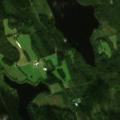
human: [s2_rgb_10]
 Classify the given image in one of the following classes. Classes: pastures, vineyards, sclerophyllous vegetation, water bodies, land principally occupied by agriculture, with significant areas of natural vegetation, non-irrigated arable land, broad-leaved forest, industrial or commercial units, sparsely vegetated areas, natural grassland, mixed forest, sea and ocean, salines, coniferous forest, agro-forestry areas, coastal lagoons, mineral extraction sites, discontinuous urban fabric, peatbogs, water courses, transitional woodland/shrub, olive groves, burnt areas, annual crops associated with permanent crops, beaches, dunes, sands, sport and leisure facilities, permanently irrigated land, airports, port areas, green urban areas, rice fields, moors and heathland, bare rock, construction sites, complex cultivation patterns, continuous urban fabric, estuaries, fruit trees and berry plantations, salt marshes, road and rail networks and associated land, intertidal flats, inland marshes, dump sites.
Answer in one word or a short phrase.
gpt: land principally occupied by agriculture, with significant areas of natural vegetation, coniferous forest, mixed forest, transitional woodland/shrub, water bodies